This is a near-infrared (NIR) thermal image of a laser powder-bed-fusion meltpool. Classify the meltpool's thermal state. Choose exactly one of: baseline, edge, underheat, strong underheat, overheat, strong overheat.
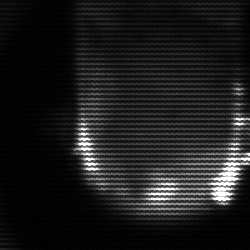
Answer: baseline